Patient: sex F, age 58
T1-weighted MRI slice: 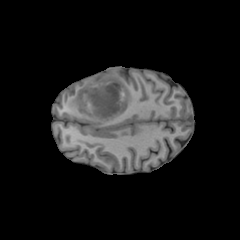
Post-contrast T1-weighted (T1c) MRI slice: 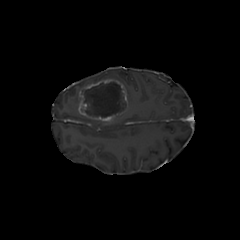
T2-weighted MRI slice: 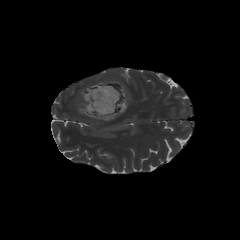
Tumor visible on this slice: yes
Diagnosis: Glioblastoma, IDH-wildtype
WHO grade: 4